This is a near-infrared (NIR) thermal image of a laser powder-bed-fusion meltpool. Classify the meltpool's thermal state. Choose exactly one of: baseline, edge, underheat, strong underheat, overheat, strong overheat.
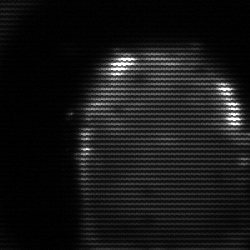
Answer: baseline